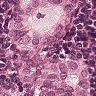
Metastatic tissue present: yes